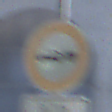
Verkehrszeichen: VerbotPersonenkraftwagenMitAnhaenger
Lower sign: ZeitangabenOhneBeschraenkungAufWochentage2
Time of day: MorningAfternoon
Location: Outdoor (Urban)
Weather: PartlyCloudy
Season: NotSpecified
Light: Natural